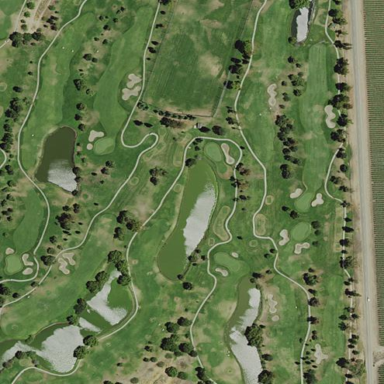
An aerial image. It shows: Golf course surrounded by greenery.